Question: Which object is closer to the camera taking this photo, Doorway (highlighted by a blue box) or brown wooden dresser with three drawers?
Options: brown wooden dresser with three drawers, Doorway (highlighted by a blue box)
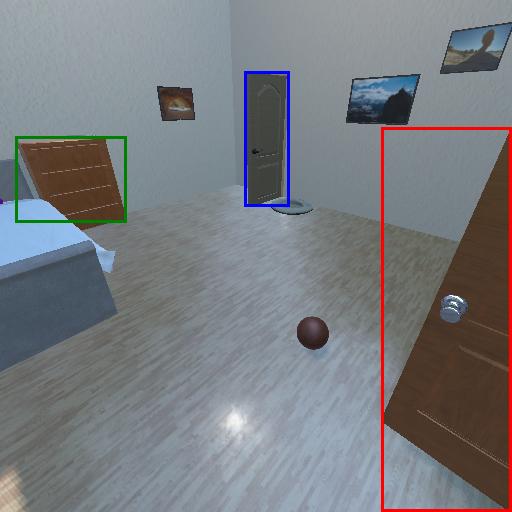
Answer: brown wooden dresser with three drawers